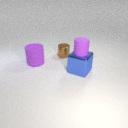
large blue metal cube below small purple rubber cylinder